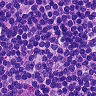
Metastatic tissue present: no